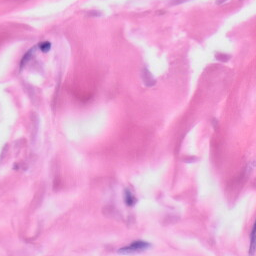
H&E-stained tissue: Skin